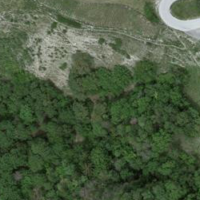
EUNIS habitat code: 43
Species observed at this site:
Petasites albus